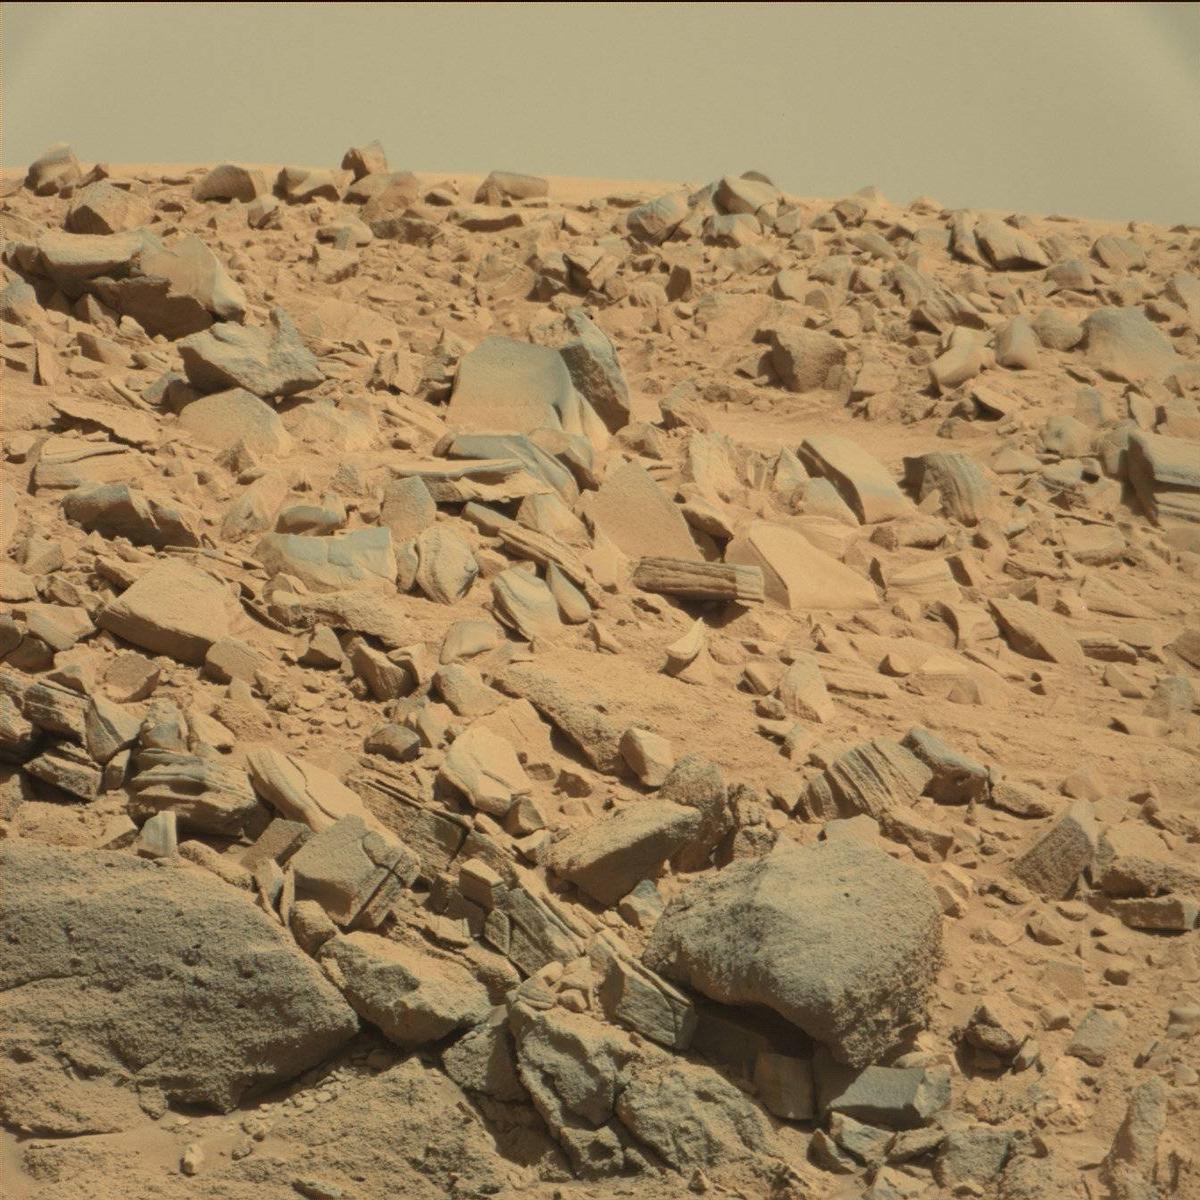
Terrain classes present: Bedrock, Rock, Sand / Soil, Sky